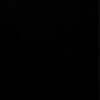
Label: dusty